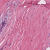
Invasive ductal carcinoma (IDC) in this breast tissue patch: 1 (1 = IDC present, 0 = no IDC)